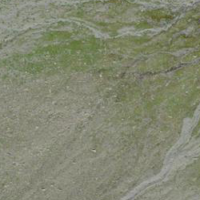
EUNIS habitat code: 31
Species observed at this site:
Tussilago farfara